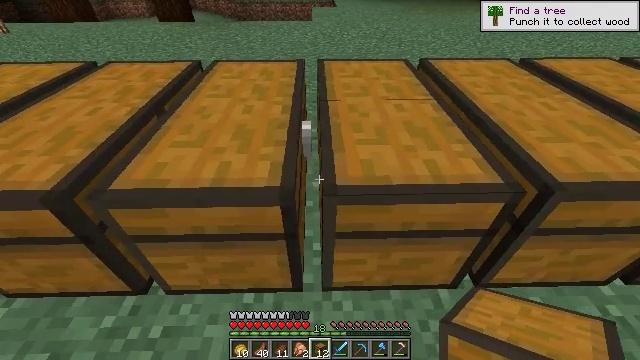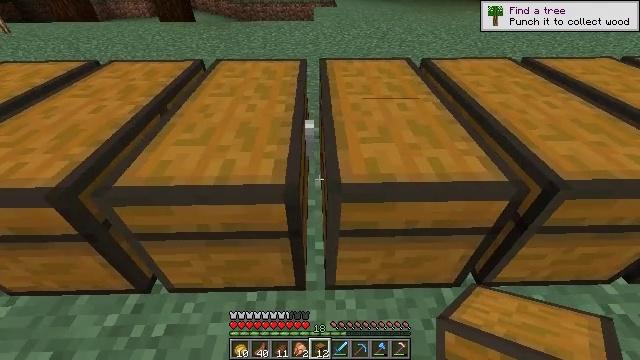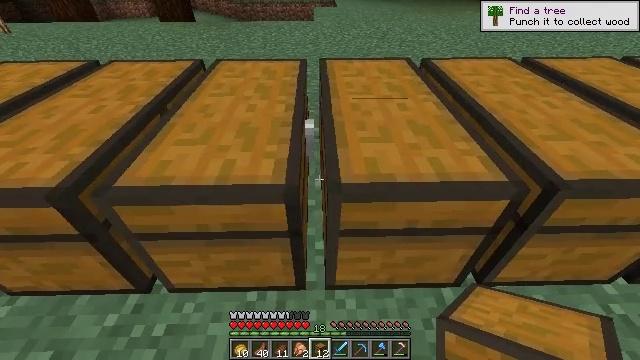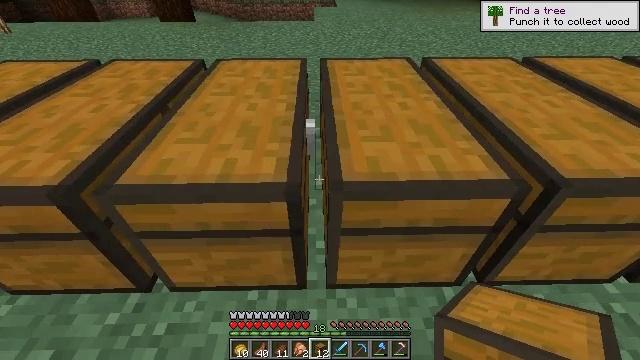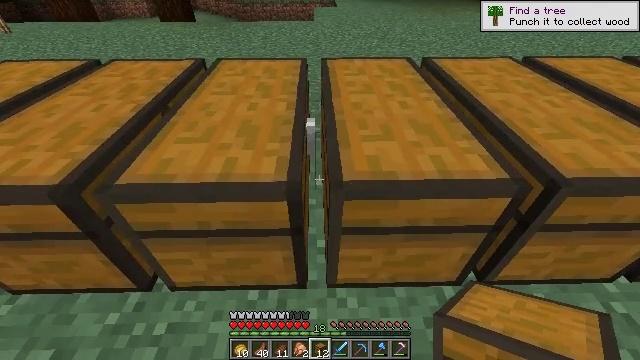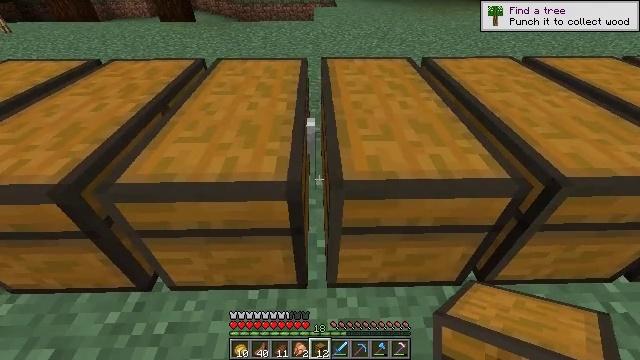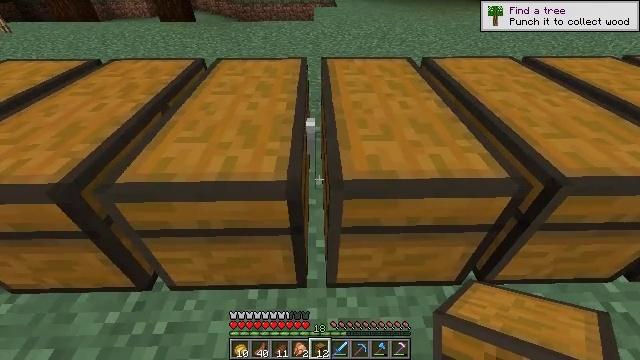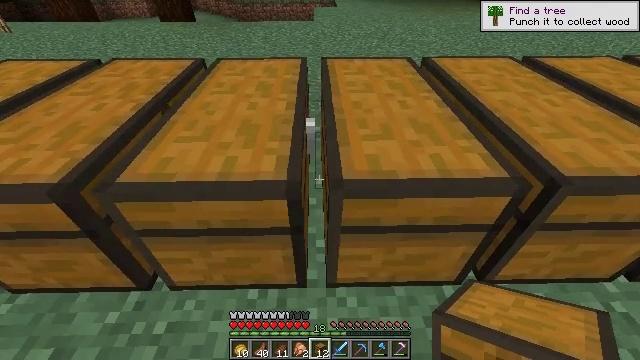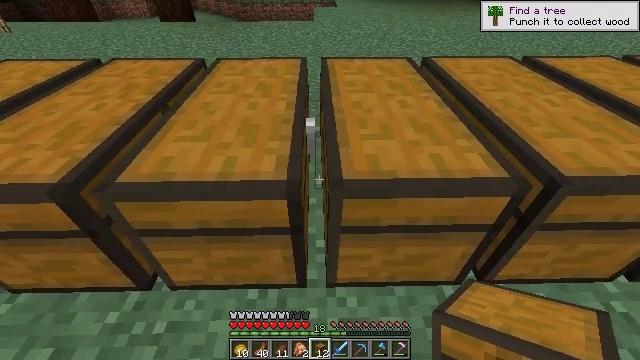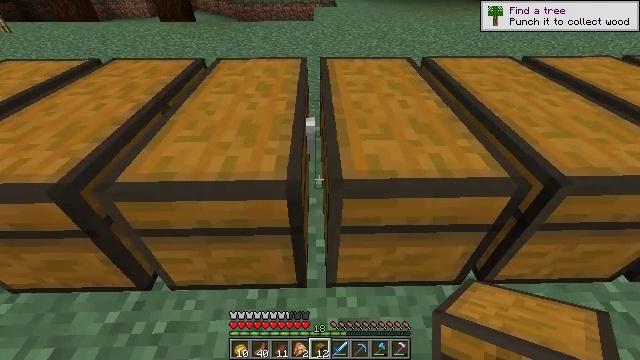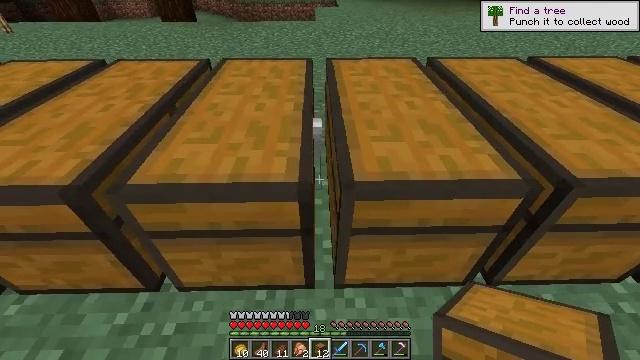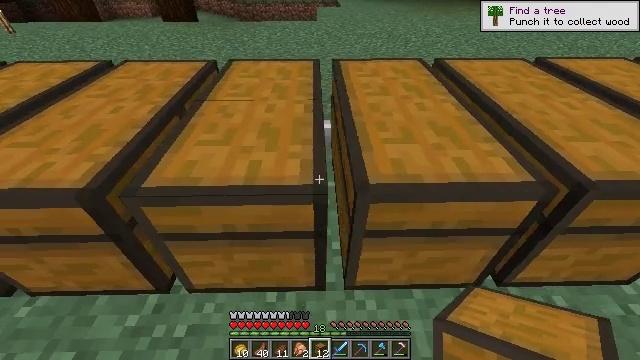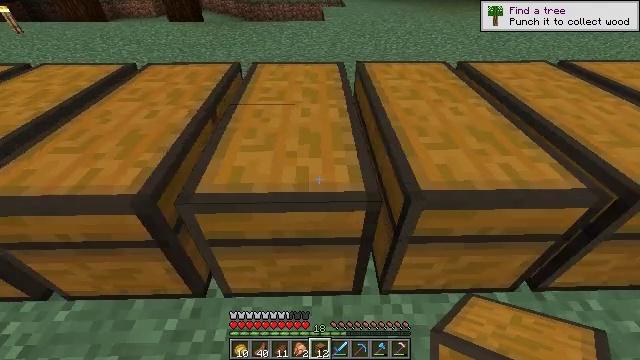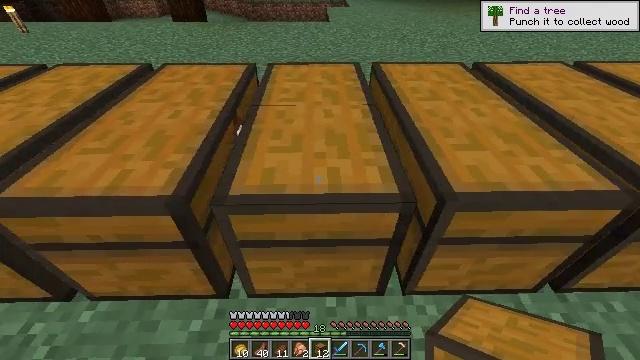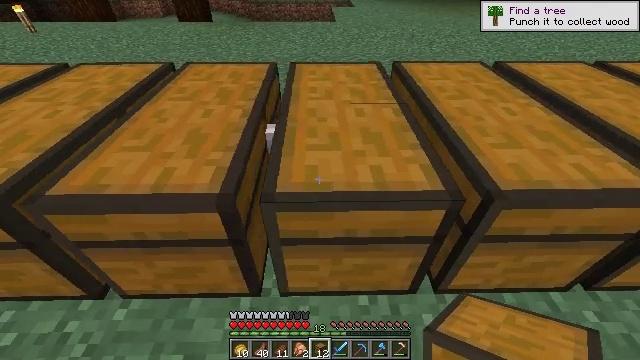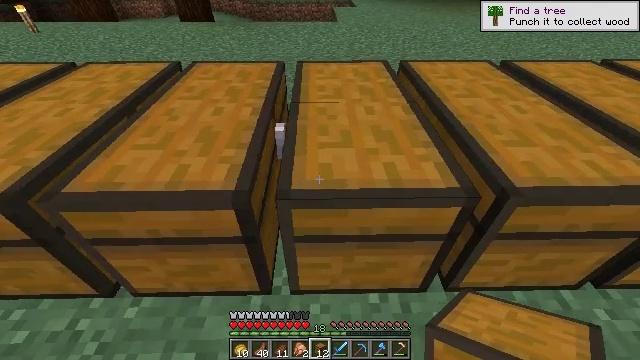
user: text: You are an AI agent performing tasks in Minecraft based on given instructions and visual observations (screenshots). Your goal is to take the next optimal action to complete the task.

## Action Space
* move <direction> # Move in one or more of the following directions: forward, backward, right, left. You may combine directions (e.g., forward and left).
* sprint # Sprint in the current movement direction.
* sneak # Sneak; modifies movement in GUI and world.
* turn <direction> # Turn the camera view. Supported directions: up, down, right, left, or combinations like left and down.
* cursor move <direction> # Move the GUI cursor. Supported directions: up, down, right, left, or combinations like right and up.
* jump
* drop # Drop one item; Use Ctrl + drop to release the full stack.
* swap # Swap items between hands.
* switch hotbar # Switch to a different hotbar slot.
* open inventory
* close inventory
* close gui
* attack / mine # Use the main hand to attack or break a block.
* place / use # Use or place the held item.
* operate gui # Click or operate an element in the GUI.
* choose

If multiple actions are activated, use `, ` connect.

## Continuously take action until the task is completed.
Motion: motion action
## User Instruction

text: mine block trapped chest
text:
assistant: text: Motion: no_op
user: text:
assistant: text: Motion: no_op
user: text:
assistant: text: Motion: no_op
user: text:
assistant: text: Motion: no_op
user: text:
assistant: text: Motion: no_op
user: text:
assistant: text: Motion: no_op
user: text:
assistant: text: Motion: no_op
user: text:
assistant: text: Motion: no_op
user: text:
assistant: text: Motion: no_op
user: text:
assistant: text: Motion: move left
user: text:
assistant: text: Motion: move left
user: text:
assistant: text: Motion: move left
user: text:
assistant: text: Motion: move left
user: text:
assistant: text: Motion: no_op
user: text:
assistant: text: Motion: no_op
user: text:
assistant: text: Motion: no_op
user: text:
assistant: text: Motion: no_op
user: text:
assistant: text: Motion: no_op
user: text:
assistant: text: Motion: no_op
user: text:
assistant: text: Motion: no_op
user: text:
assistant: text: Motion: no_op
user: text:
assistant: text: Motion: no_op
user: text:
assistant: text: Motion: no_op
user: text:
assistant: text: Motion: no_op
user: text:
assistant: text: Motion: no_op
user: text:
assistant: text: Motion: no_op
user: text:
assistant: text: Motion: no_op
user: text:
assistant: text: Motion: no_op
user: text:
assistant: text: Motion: move left
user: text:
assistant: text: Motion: move left